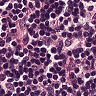
Metastatic tissue present: no